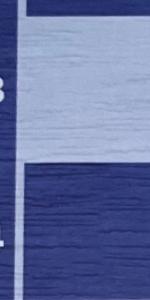
Label: Empty